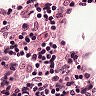
Metastatic tissue present: no